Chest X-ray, PA view. Patient: 25 years old, sex M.
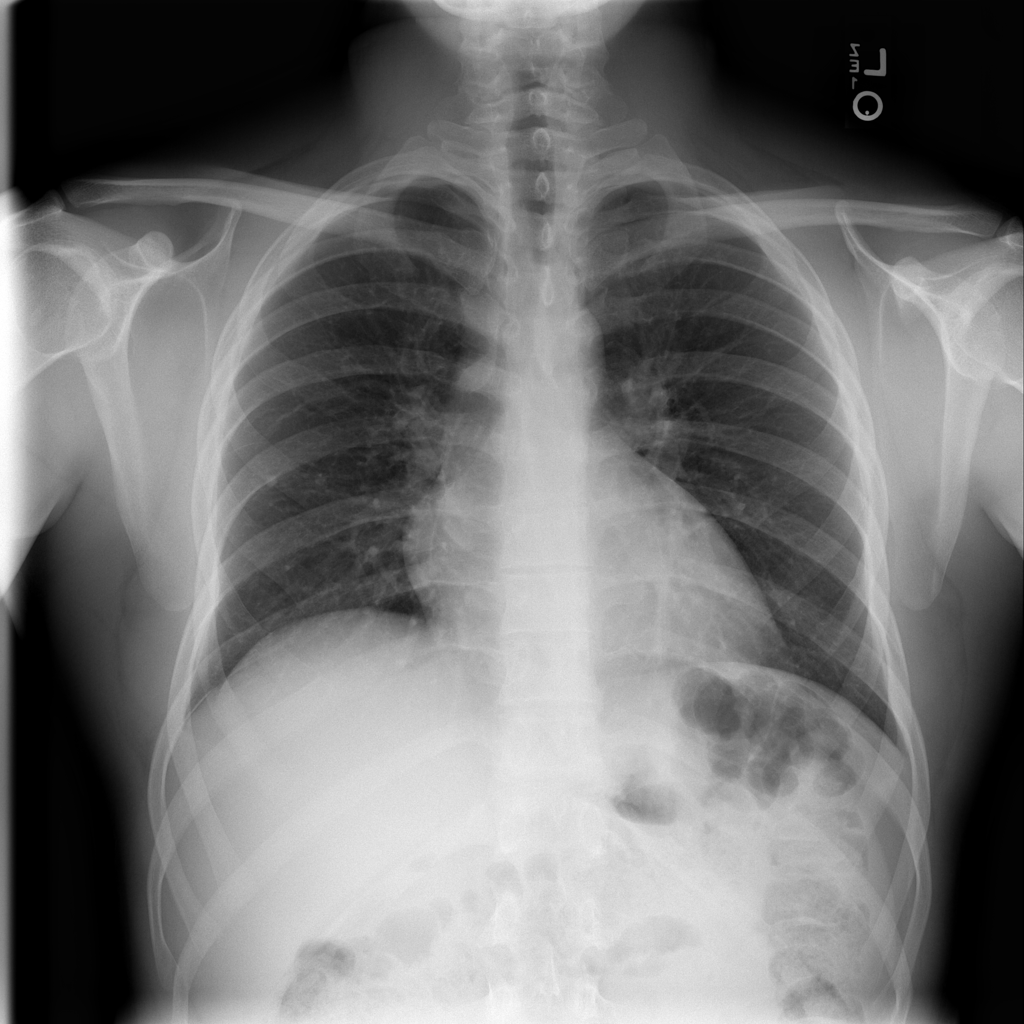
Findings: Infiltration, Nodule